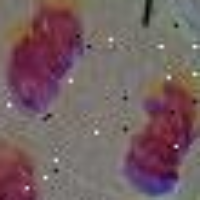
Label: telophase